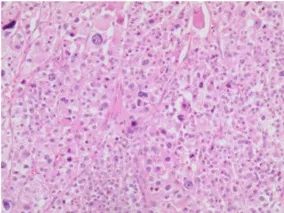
Presentation of the resected adrenocortical carcinoma (ACC) tumor tissue. (B) Representative hematoxylin and eosin-stained photomicrograph of ACC (scale bar = 200 mum).
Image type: pathology (h&e)